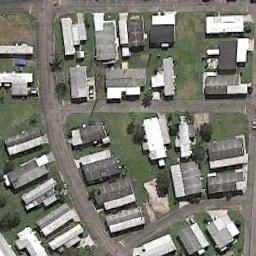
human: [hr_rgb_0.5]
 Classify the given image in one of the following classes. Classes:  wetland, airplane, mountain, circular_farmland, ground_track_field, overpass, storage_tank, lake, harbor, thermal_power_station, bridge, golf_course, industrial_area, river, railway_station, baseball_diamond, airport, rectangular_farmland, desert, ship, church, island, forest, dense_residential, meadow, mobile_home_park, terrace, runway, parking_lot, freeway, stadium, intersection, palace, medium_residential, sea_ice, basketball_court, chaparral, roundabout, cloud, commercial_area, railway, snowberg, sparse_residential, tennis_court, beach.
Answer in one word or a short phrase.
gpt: mobile_home_park